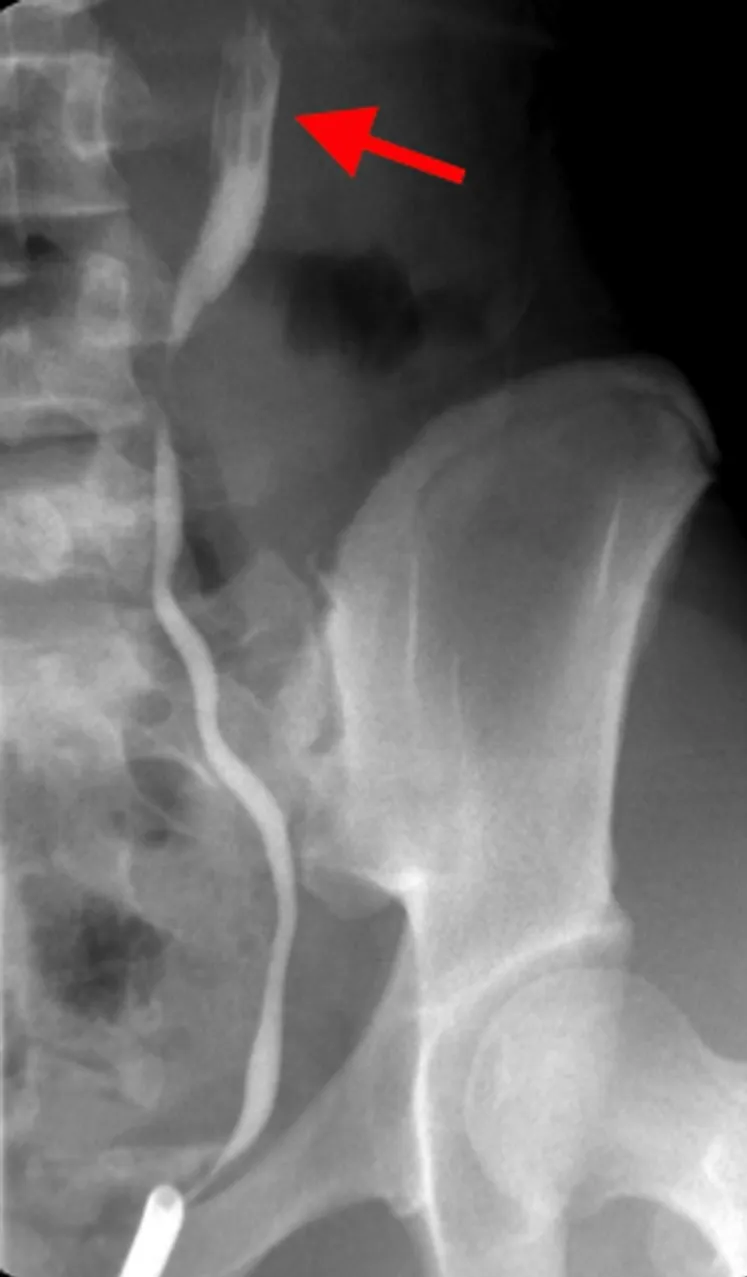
Retrograde pyelography reveals a filling defect (arrow) at the level of the ureteropelvic junction (UPJ).
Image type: radiology (x_ray)